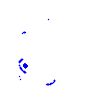
Particle: kaon